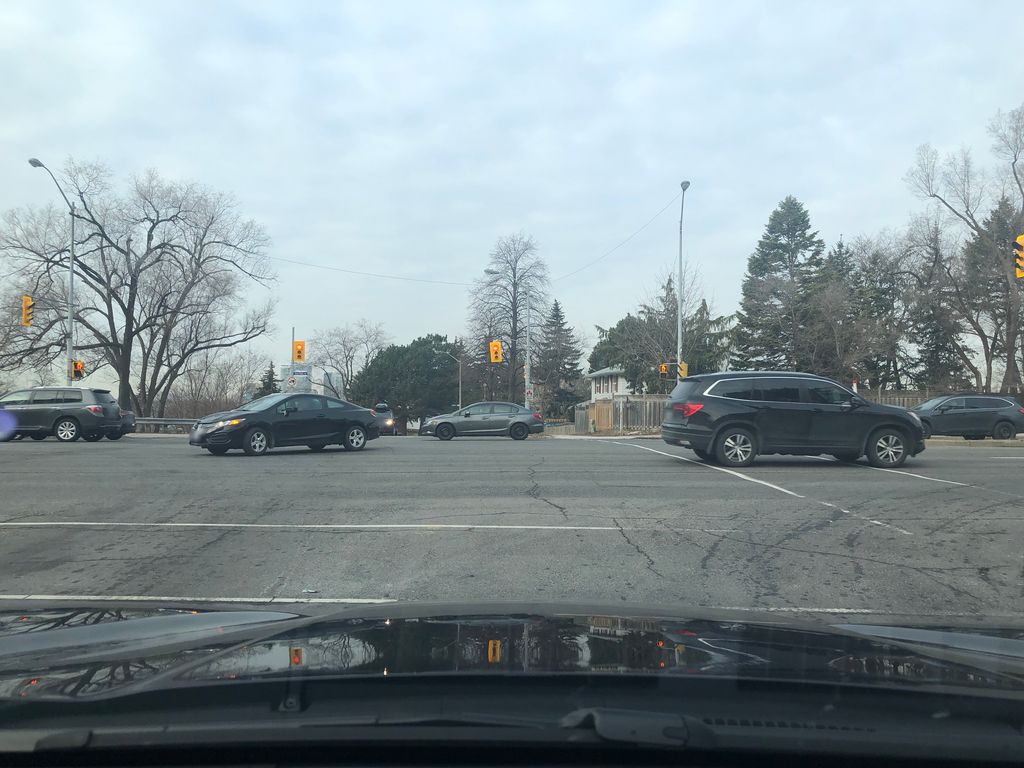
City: toronto